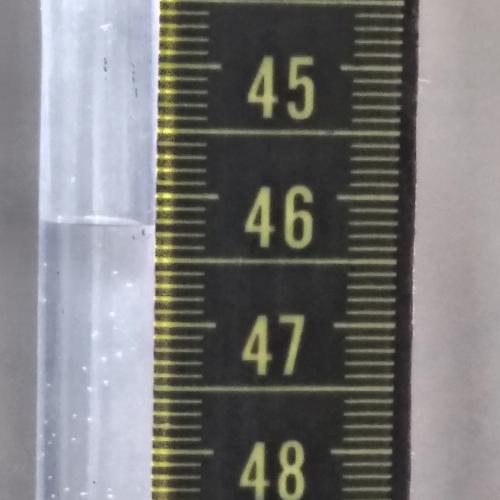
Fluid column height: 46.2 cm